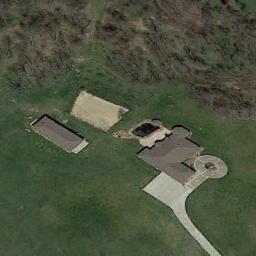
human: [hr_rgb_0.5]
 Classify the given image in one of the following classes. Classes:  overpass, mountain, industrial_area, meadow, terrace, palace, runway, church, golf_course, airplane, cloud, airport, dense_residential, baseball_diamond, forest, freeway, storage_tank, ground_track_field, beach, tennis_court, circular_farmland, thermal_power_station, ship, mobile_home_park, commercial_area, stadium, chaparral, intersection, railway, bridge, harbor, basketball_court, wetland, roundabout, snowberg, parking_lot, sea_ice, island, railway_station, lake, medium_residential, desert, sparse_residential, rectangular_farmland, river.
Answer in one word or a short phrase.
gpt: sparse_residential